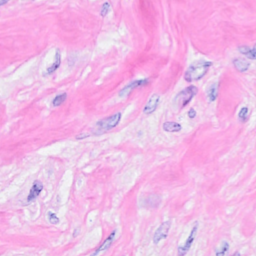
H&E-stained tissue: Breast